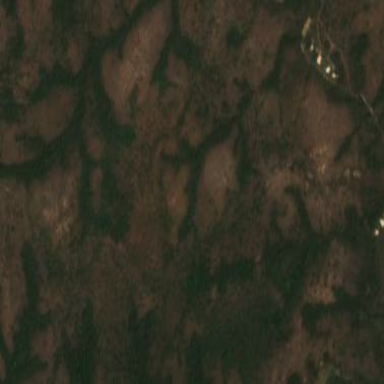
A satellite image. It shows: Forest area.